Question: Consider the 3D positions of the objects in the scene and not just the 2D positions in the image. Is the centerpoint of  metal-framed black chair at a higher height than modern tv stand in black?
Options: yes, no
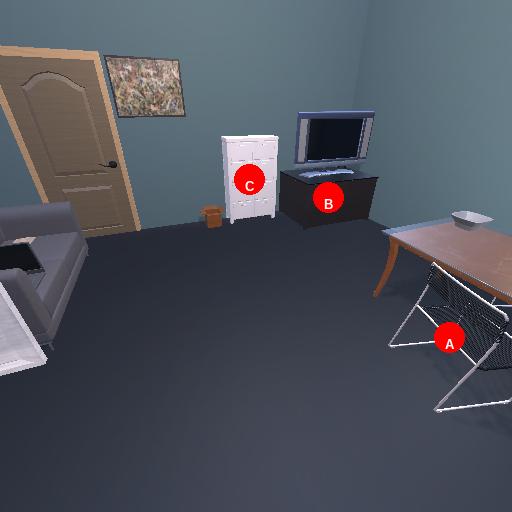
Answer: yes